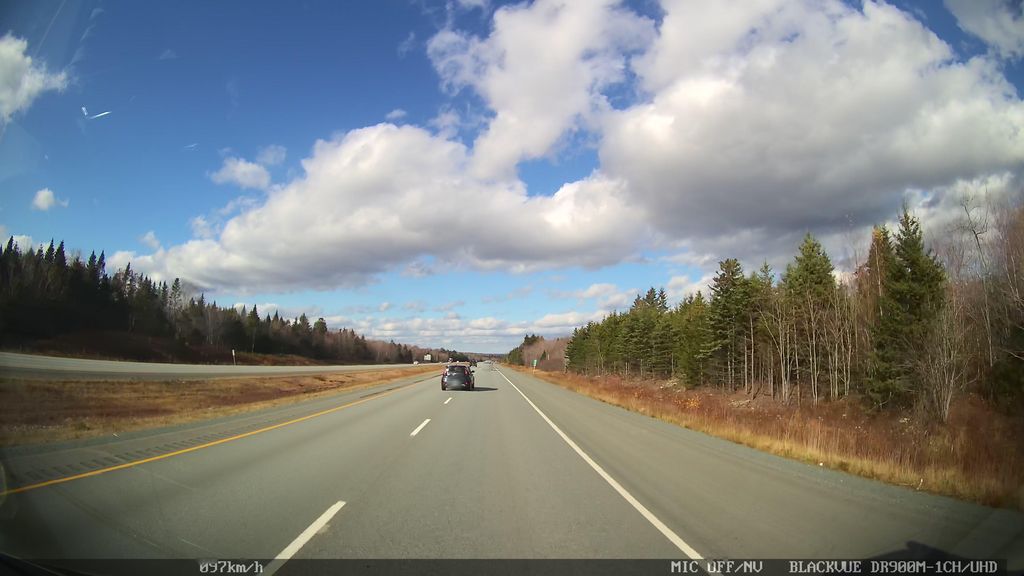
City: halifax